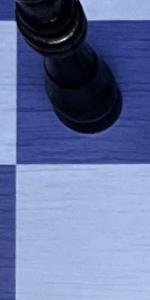
Label: Empty